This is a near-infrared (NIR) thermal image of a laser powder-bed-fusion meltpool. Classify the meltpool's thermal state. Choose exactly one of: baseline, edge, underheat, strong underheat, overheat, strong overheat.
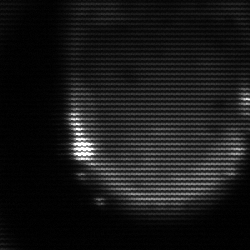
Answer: edge